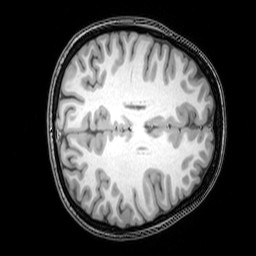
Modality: T1w
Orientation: axial
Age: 21
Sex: female
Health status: healthy
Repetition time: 0.081 s
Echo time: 0.037 s